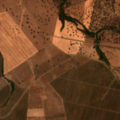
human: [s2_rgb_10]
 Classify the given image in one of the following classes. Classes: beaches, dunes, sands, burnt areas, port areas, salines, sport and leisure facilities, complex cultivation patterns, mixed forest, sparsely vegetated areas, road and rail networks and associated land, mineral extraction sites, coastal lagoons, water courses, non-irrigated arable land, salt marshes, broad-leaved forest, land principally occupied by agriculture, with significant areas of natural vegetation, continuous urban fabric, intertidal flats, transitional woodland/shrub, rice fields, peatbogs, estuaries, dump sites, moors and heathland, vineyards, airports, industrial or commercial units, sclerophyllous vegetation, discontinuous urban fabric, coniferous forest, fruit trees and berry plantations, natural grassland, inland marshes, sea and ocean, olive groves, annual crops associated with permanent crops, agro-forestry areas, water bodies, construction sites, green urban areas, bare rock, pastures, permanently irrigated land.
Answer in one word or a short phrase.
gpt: non-irrigated arable land, permanently irrigated land, olive groves, annual crops associated with permanent crops, agro-forestry areas